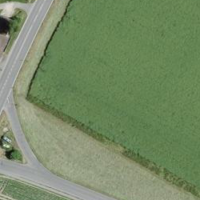
EUNIS habitat code: 52
Species observed at this site:
Falco tinnunculus